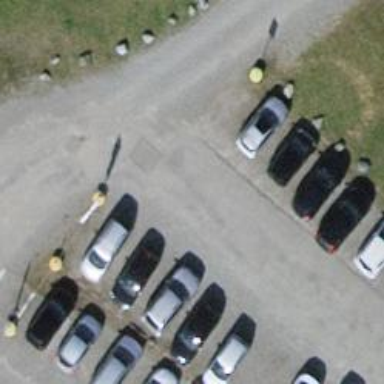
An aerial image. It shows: Parking aisle with fine gravel surface.